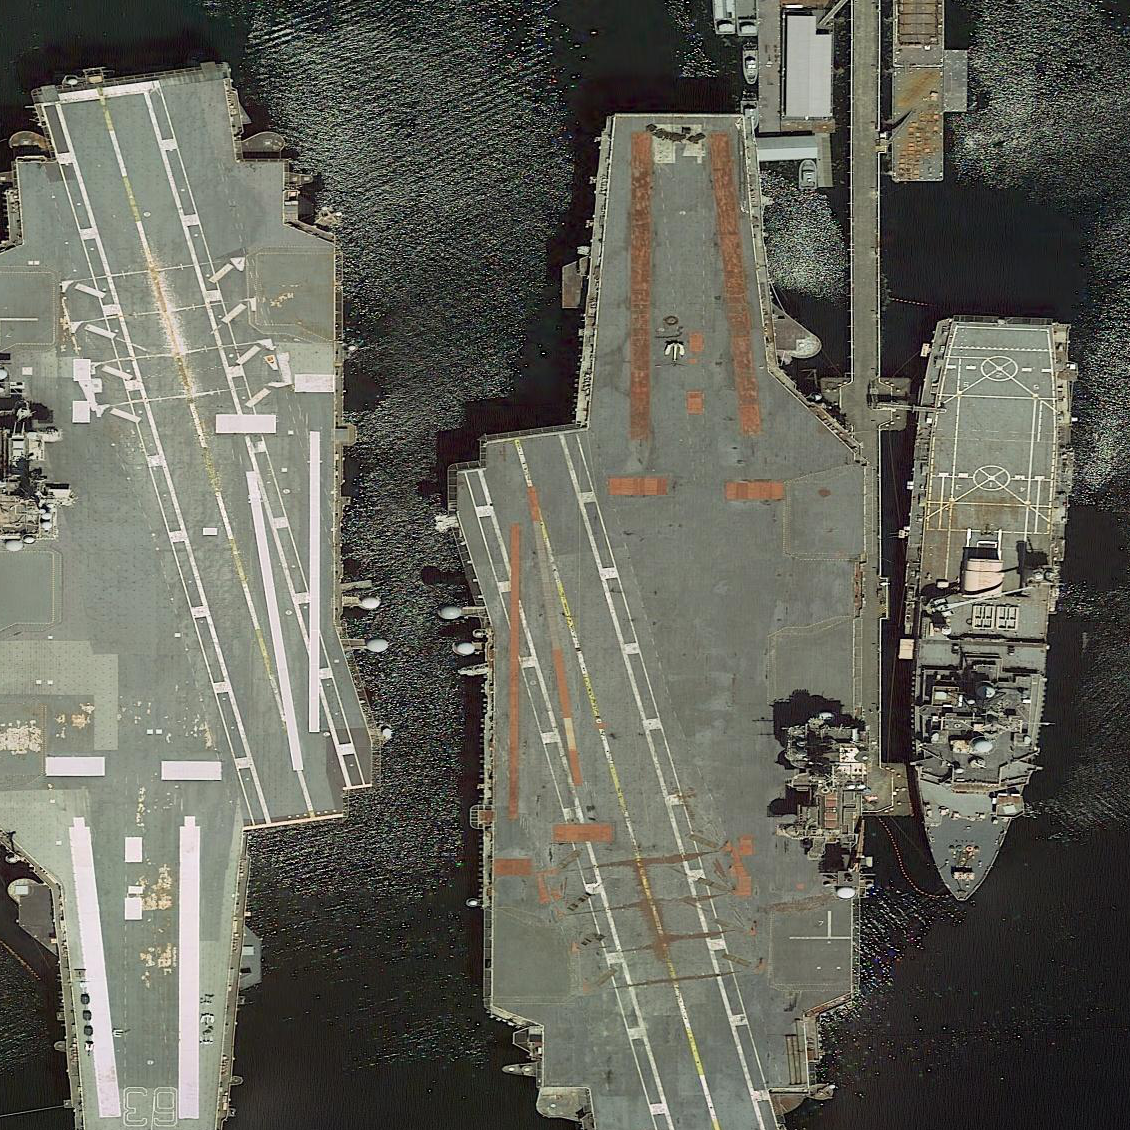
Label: aircraft_carrier